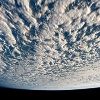
Label: cloud